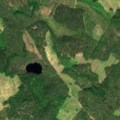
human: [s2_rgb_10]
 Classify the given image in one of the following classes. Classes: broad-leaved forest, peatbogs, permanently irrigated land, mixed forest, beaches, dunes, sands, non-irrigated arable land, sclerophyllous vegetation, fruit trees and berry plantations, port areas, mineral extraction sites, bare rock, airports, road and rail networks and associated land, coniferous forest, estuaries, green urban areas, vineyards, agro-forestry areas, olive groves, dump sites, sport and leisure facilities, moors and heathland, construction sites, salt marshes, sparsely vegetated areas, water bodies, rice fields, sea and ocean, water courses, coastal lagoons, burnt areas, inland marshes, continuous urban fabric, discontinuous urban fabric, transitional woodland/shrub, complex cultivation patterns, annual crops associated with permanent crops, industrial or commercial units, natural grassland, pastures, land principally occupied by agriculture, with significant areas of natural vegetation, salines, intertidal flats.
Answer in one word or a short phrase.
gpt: coniferous forest